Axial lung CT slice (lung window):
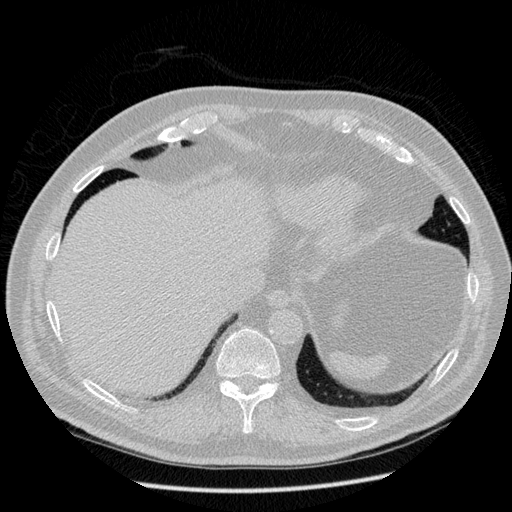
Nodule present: no